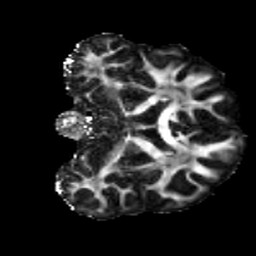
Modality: FA
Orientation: coronal
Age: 24
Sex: male
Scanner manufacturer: siemens
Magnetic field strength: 3 T
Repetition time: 3.5 s
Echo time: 0.086 s